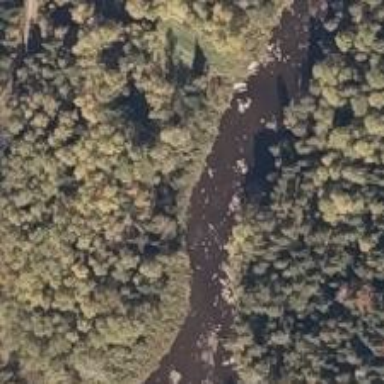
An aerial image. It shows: Scene featuring rapids in waterway.